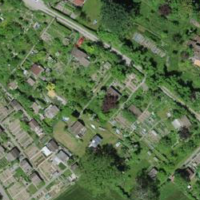
EUNIS habitat code: 53
Species observed at this site:
Chelidonium majus